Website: lowes
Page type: payment
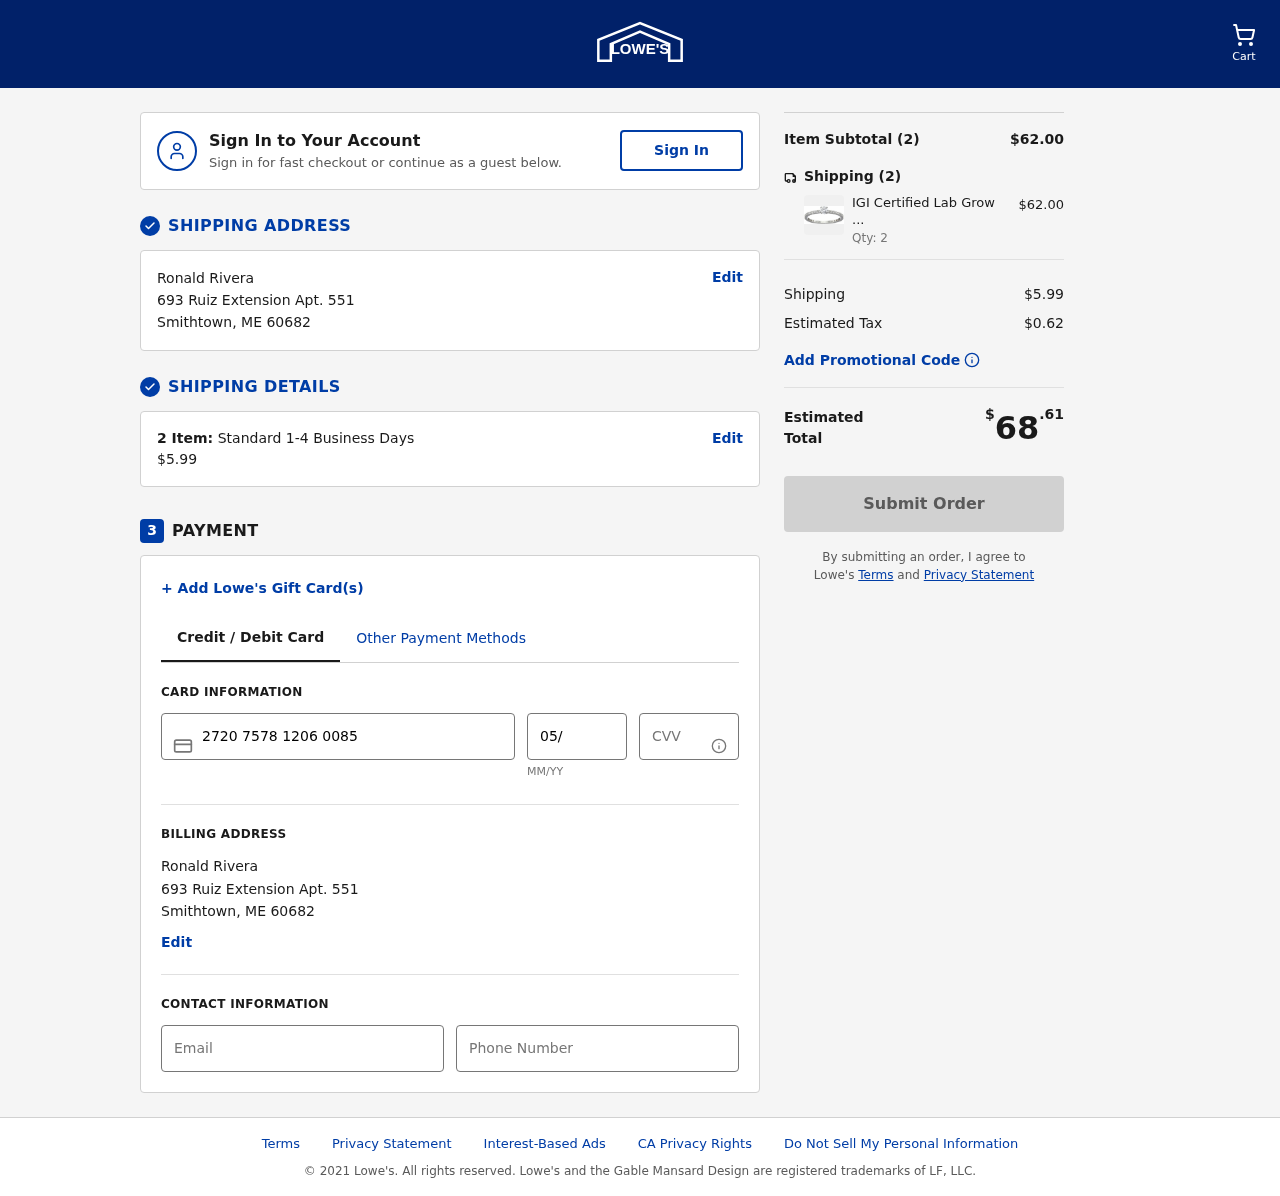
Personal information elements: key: PII_CARD_CVV
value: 743
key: PII_CARD_EXPIRY
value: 05/29
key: PII_CARD_NUMBER
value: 2720 7578 1206 0085
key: PII_CITY
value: Smithtown
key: PII_EMAIL
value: ronald.rivera@yahoo.com
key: PII_FULLNAME
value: Ronald Rivera
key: PII_PHONE
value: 5603718659
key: PII_POSTCODE
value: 60682
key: PII_STATE_ABBR
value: ME
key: PII_STREET
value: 693 Ruiz Extension Apt. 551
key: PII_FULLNAME2
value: Ronald Rivera
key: PII_STREET2
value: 693 Ruiz Extension Apt. 551
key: PII_CITY2
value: Smithtown
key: PII_STATE_ABBR2
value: ME
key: PII_POSTCODE2
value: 60682
Product elements: key: PRODUCT1_NAME
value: IGI Certified Lab Grown Diamond Solitaire Plus Engagement Ring 14k White Gold(1/2 CT.TW, I-J Color,
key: PRODUCT1_PRICE
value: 31
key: PRODUCT1_QUANTITY
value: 2
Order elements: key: ORDER_NUM_ITEMS
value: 2
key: ORDER_SHIPPING_COST
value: $5.99
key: ORDER_NUM_ITEMS2
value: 2
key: ORDER_SUBTOTAL
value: $62.00
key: ORDER_NUM_ITEMS3
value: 2
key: ORDER_SHIPPING_COST2
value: $5.99
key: ORDER_TAX
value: $0.62
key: ORDER_TOTAL
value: $68.61